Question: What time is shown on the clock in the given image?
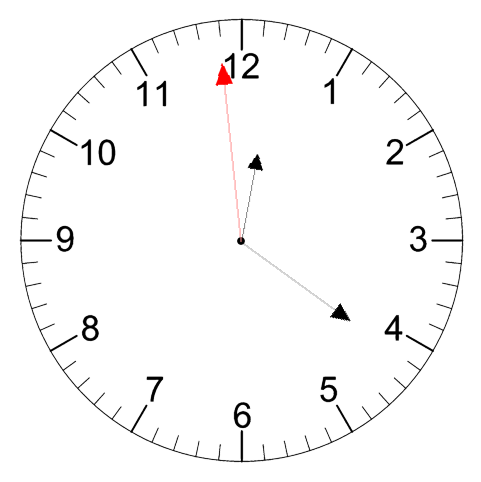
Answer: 12:20:59